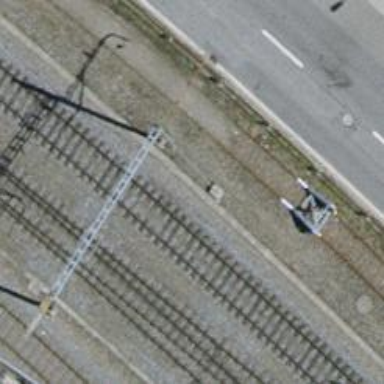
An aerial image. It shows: Railway buffer stop.